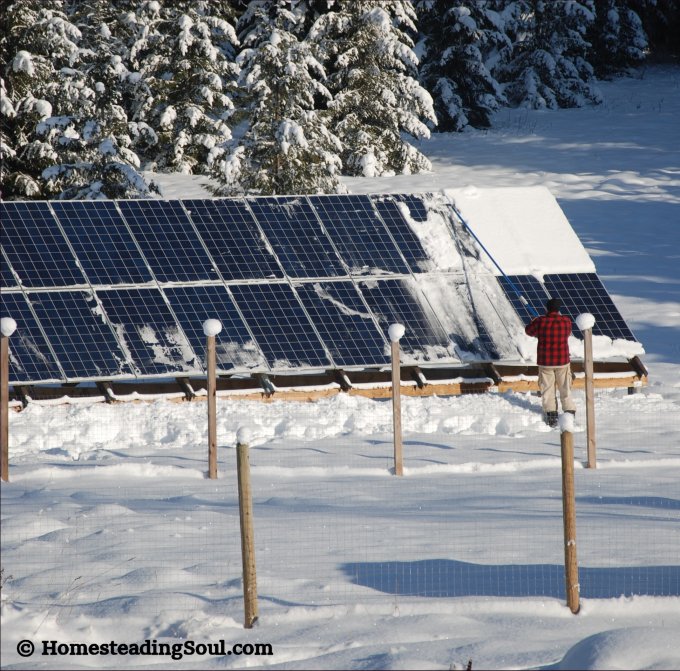
Label: Snow-Covered